Aerial crown-view tile of a tropical tree (Barro Colorado Island, Panama), acquired 20250317:
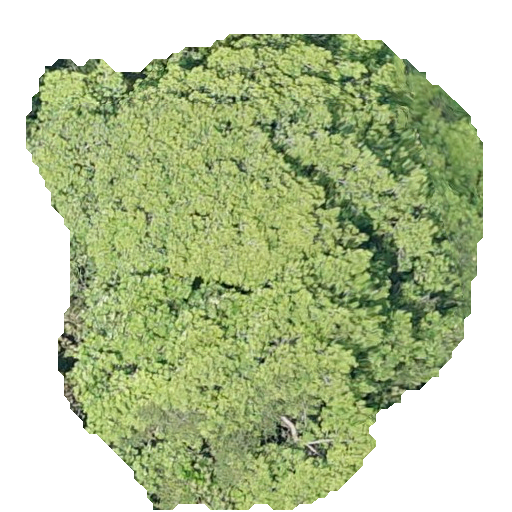
Species: Virola surinamensis
GBIF accepted scientific name: Virola surinamensis
Crown area: 249.673 m²